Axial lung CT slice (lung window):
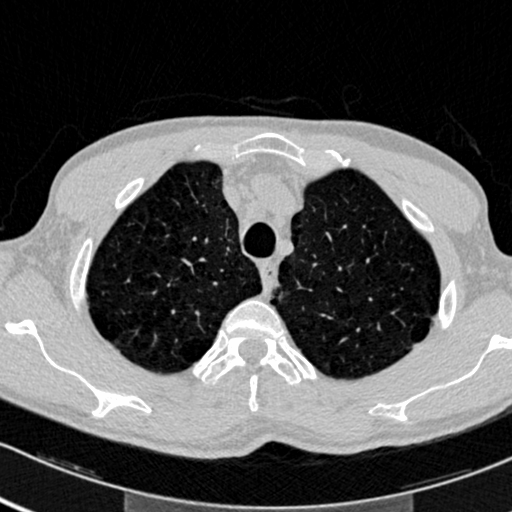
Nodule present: no